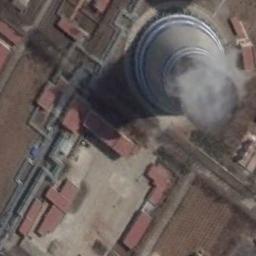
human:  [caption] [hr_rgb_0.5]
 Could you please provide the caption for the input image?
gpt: There are many buildings of different shapes next to the thermal power station .

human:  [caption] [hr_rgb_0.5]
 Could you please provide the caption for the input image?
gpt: There is a steaming cooling tower in a thermal power station .

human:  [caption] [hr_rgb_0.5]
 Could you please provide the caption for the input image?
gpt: The thermal power station is on the bare land with white mist above .

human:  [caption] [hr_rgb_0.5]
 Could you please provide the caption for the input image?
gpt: There is a row of white buildings next to the thermal power station .

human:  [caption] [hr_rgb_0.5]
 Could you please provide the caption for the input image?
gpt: There are some brown buildings and a chimney on the thermal power station .